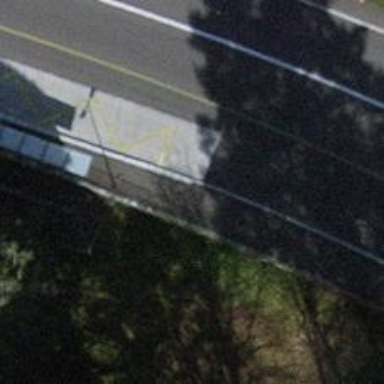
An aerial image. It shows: Platform for public transport on the road.